Field crop: maize
Growth stage: 2
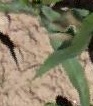
Species: maize